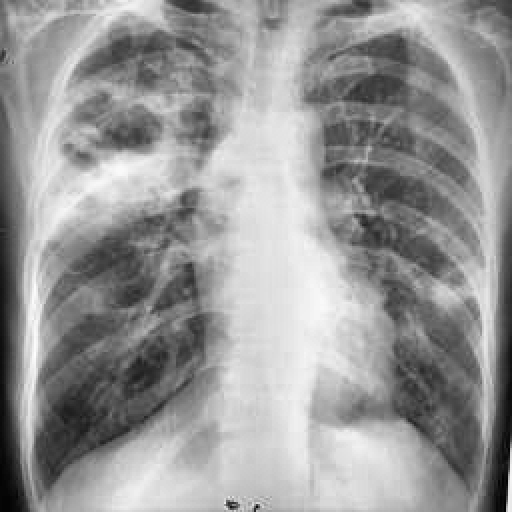
Finding: TUBERCULOSIS